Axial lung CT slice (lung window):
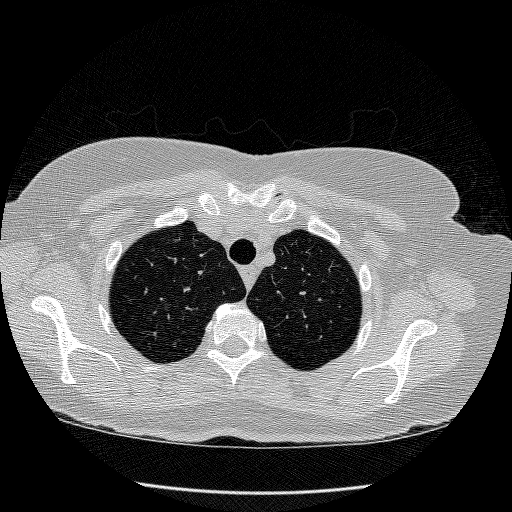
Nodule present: no